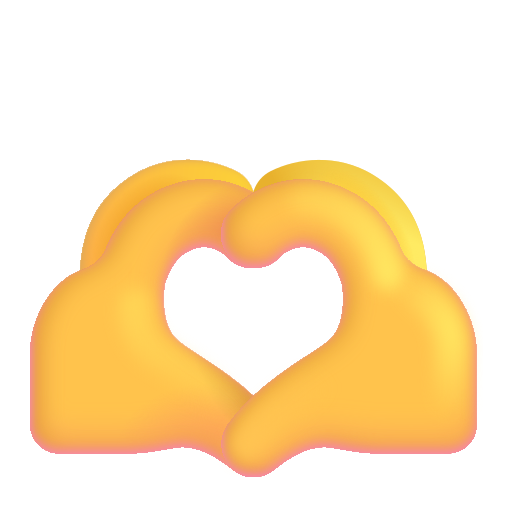
heart hands color default